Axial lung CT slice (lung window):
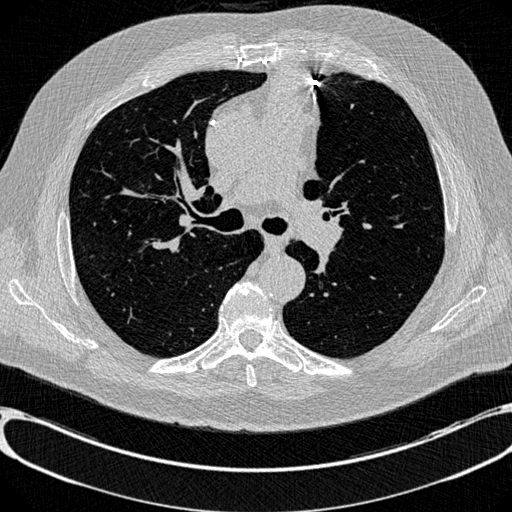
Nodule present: no